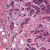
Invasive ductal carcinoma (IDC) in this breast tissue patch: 0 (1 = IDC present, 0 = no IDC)